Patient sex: M
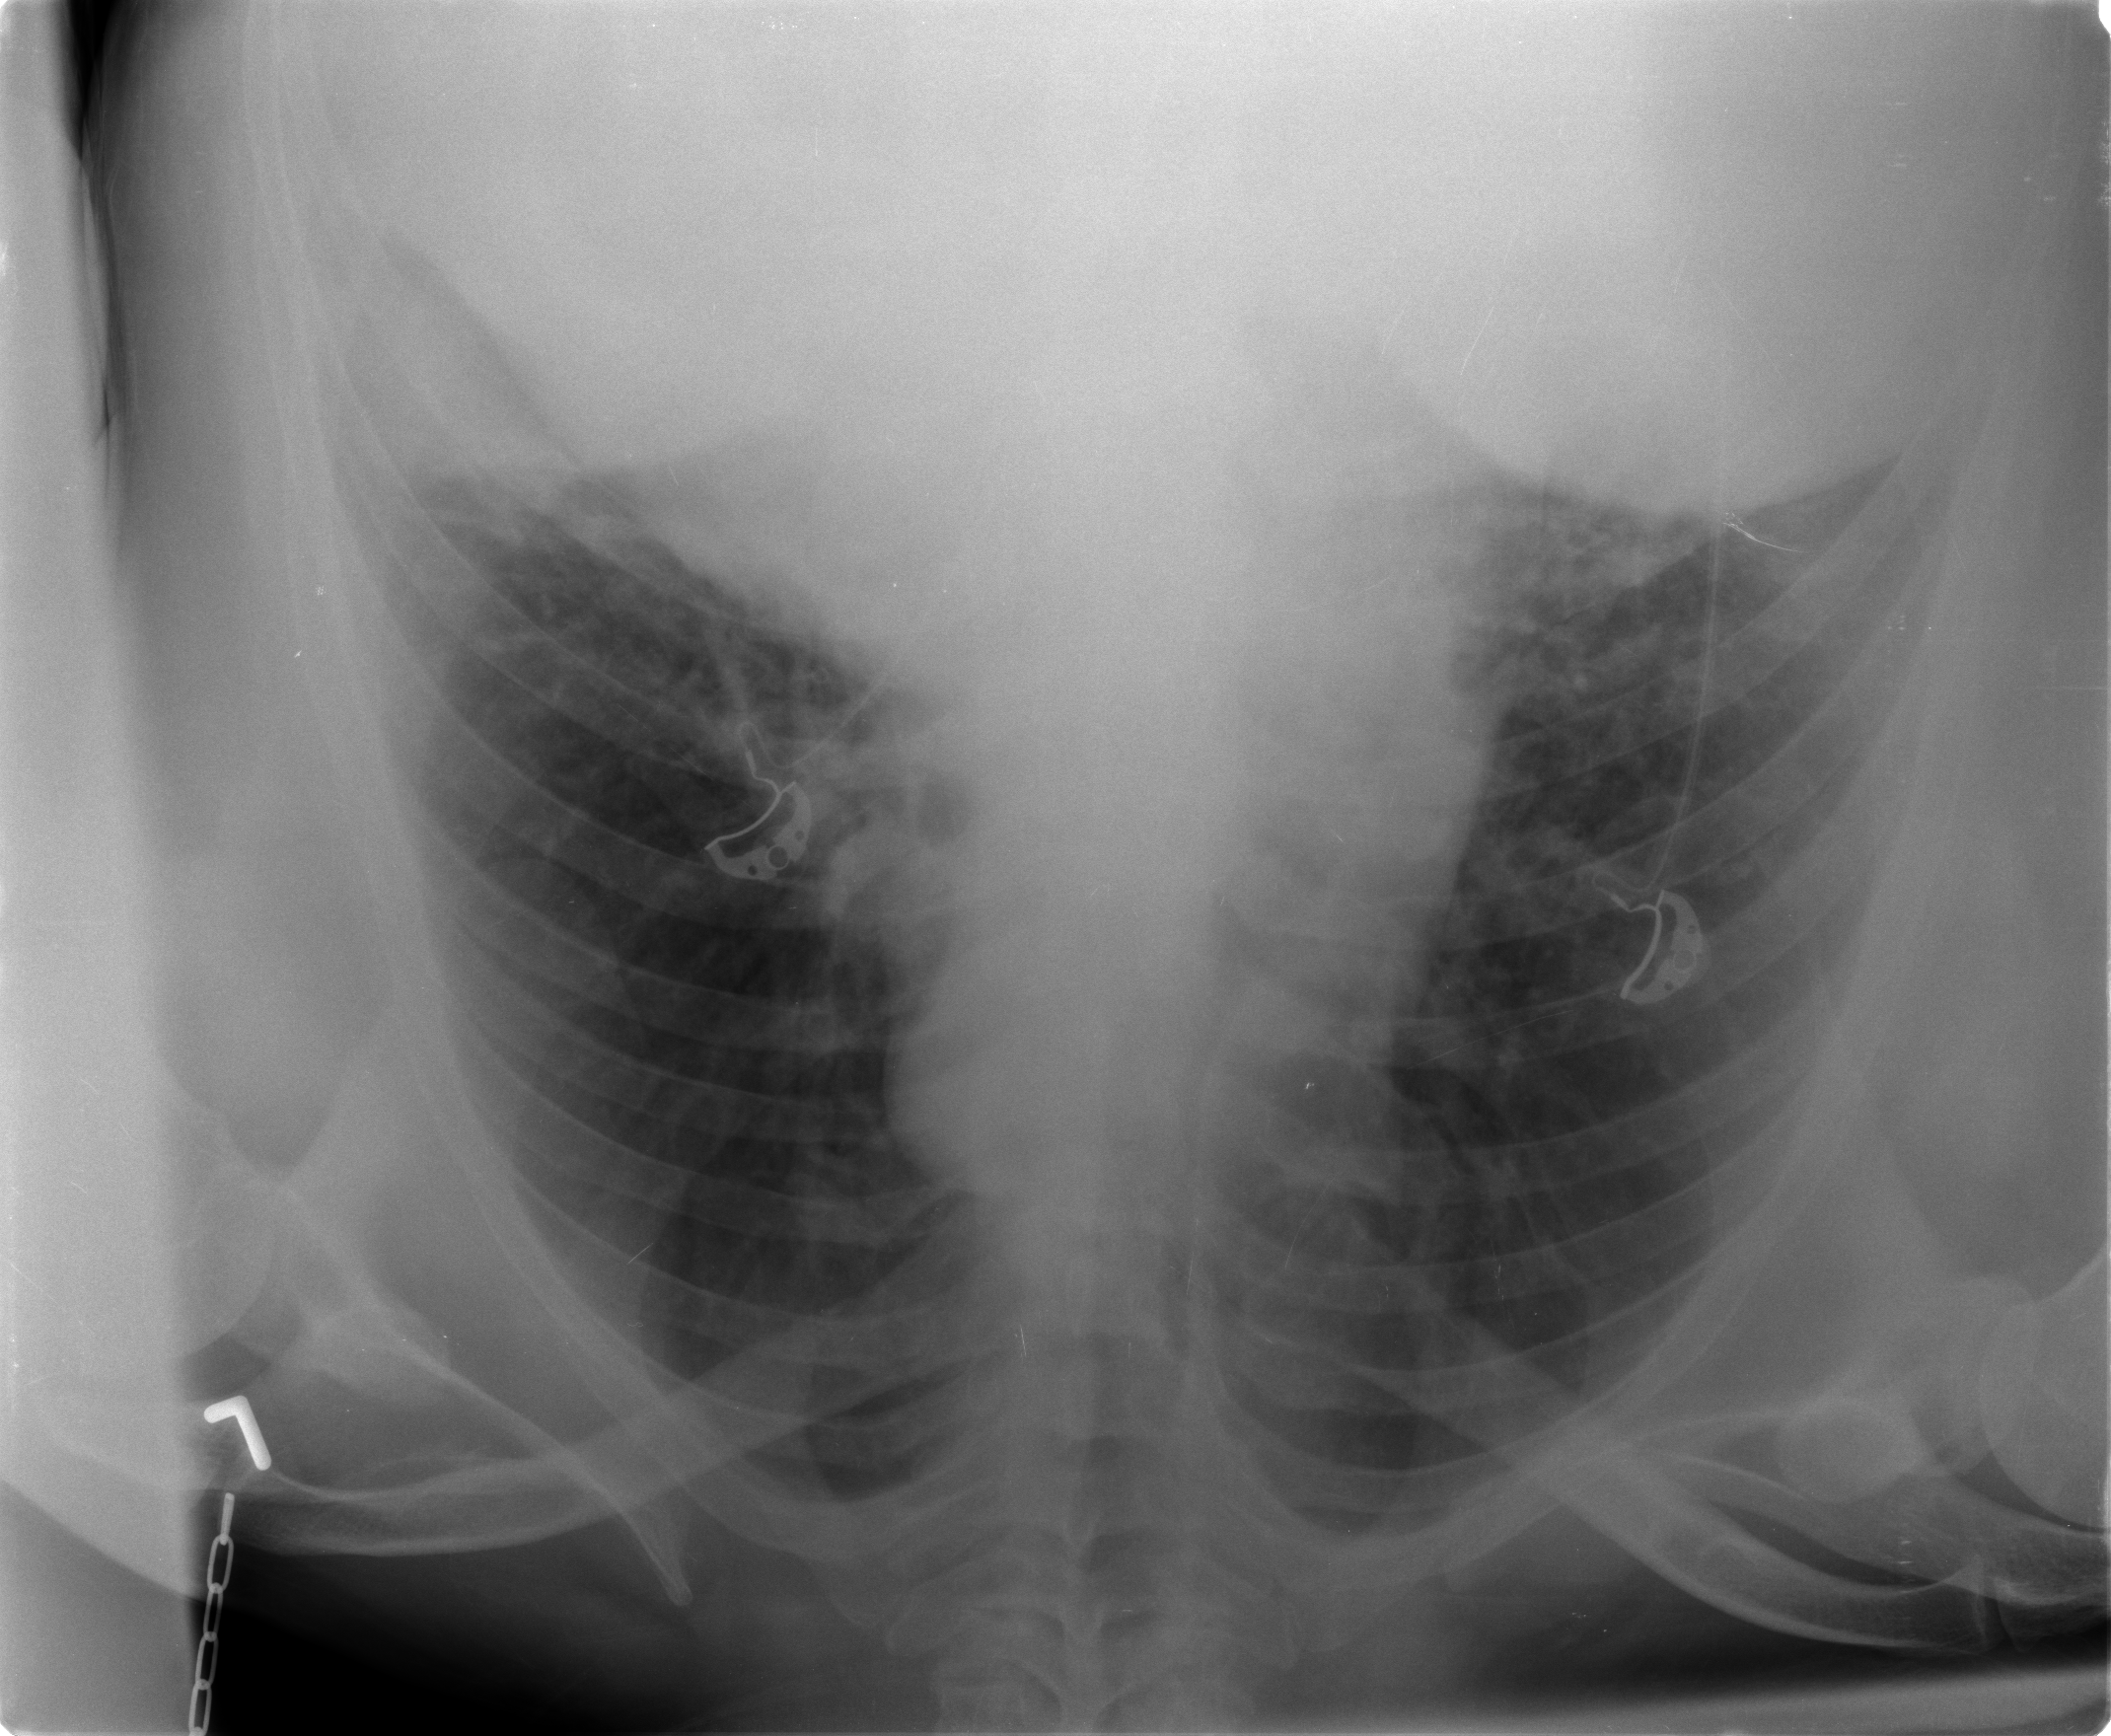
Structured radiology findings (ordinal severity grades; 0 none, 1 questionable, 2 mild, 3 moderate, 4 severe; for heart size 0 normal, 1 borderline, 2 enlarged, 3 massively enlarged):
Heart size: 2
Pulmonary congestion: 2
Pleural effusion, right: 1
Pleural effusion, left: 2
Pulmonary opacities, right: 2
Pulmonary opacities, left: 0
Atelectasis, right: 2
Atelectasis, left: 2